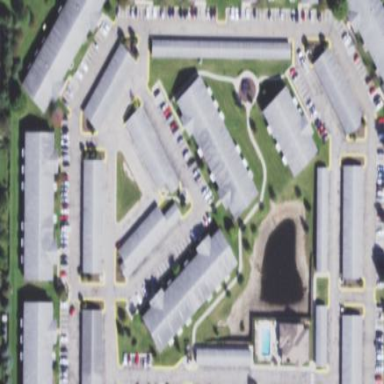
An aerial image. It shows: Apartment complex in residential area.